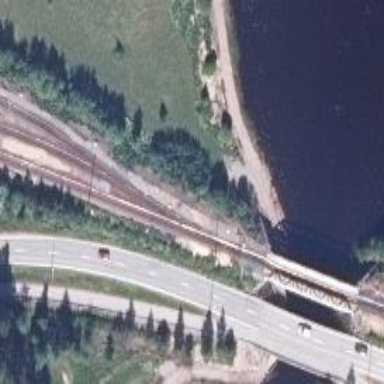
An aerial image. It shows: Continuous rail for railway.